Question: I keep getting
'''
error: no type or storage class may be specified here before 'interface'
'''
Here's the image:

and the code:
'''
#import <Foundation/Foundation.h>
@interface Utilities : NSObject {
}
+ (NSString *)getDocumentsDirectory;
+ (void)showActivityIndicator;
+ (void)hideActivityIndicator;
+ (void)setUser:(NSString *)userName withPassword:(NSString *)password;
+ (NSString *)getUserName;
+ (NSString *)getPassword;
+ (long long)generateTicketNumber;
+ (BOOL)reachable;
+ (NSString *)printerAddress;
+ (NSInteger)port;
+ (void)setAddress:(NSString*)newAddress andPort:(NSInteger)newPort;
+ (void)showDataActivity;
@end
@interface CustomUITextField:UITextField{
NSInteger rowNumber;
}
@property (nonatomic) NSInteger rowNumber;
@end
'''
I reduced the .m file to just simple:
'''
#import "Utilities.h"
@implementation Utilities
@end
'''
I still get the error. (Ofcourse I get warnings for not implementing methods).
I have been trying to figure out what's wrong for past 2-3 hours. Please help. Thanks.
**UPDATE:**I split up the two classes and all of a sudden, I am gettting "property declaration not found ...." error in a totally different class.
Here's my DataCenter.h
'''
#import <Foundation/Foundation.h>
@interface DataCenter : NSObject {
BOOL updating;
NSDictionary *dataDictionary;
}
@property (nonatomic, retain) NSDictionary *dataDictionary;
+ (DataCenter *)sharedInstance;
- (void)update;
- (NSArray *)getSTData;
- (BOOL)saveSTData;
- (NSArray *)getLookUpsData;
- (NSDate *)lastUpdated;
- (NSArray *)pendingData;
- (void)registerNewTicket:(NSDictionary *)ticketInfo;
- (void)savePendingData:(NSArray *)data;
@end
'''
And I am getting "Property declaration not in implementation or interface context"
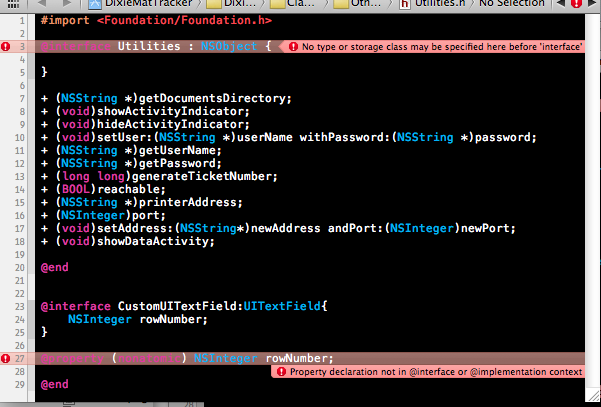
Answer: The contents of the header file will be compiled wherever you include/import this header. Check to see that you aren't importing Utilities.h in some other file where there is an error before the #import.